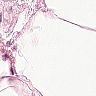
Metastatic tissue present: no